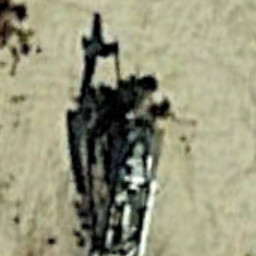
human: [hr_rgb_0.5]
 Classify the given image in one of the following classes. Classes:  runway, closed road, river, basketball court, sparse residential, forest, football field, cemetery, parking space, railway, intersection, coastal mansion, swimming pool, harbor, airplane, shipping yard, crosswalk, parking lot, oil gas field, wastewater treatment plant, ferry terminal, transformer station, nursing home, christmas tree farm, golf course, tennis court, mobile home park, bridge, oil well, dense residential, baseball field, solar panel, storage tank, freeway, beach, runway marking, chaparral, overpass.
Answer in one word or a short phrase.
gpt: oil well